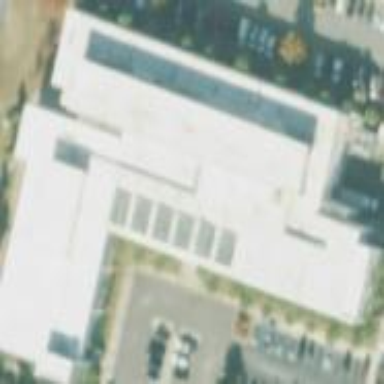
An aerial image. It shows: Healthcare facility identified as hospital.